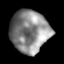
Tissue: lung
Cell type: Epithelial cells
Senescence score: 0.1471
Nuclear area (px): 1603
Mean DAPI intensity: 136.358